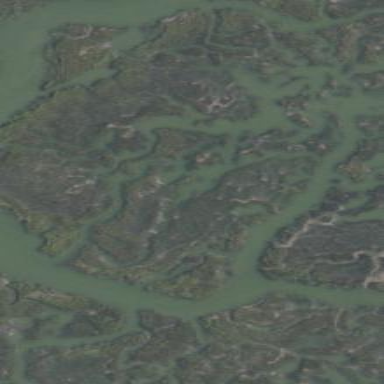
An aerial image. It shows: Tidal wetland characterized by saltmarsh vegetation.